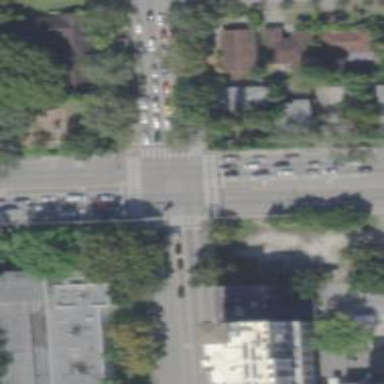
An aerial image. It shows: Marked road crossing.